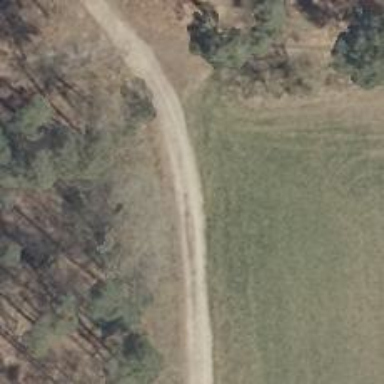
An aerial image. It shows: Gravel track with grade2 tracktype.